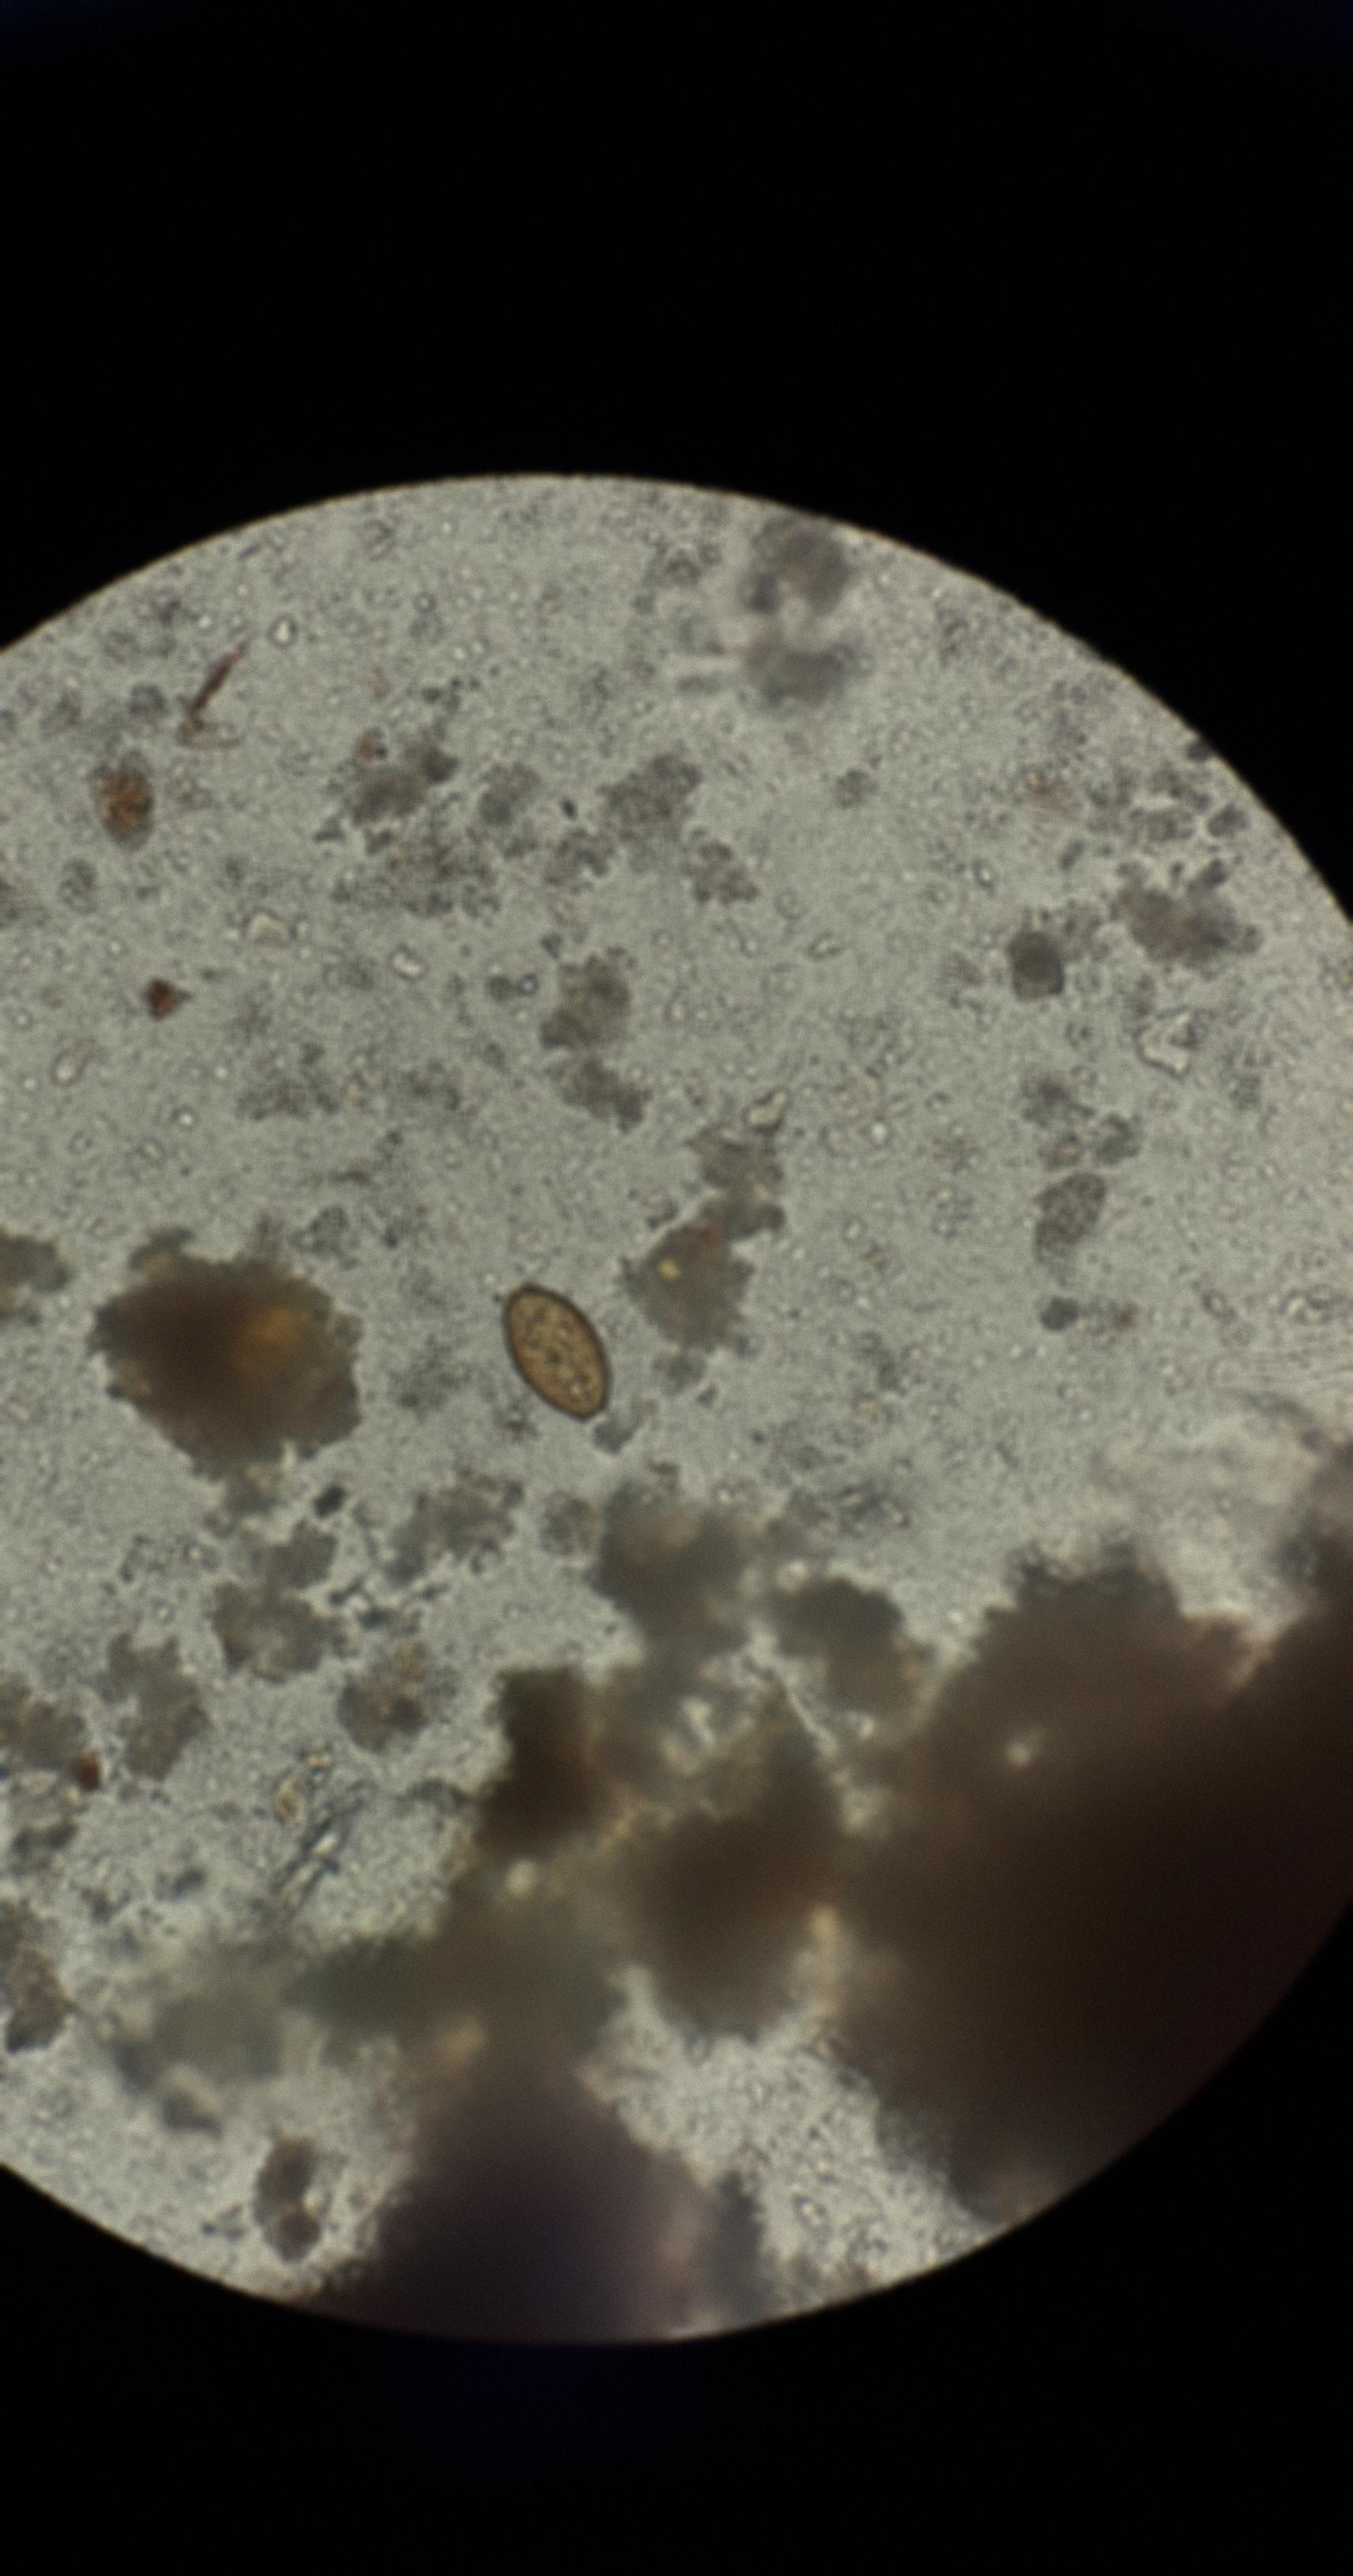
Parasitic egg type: Trichuris trichiura